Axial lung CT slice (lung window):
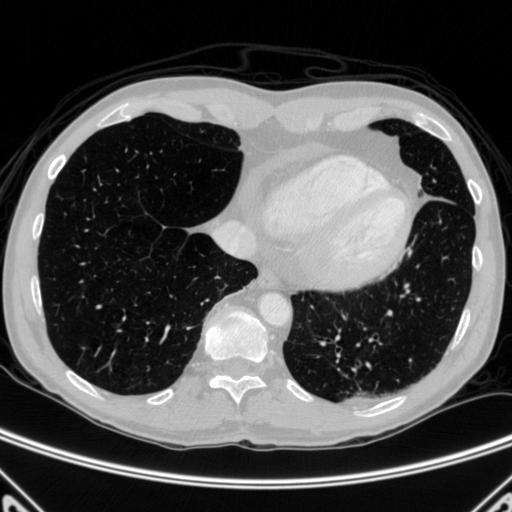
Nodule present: no